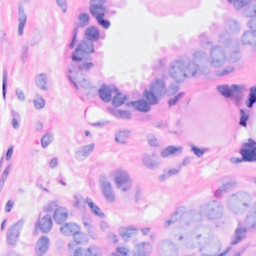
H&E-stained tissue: Breast